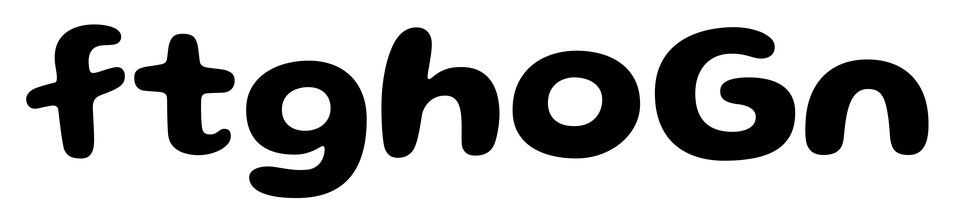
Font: Gluten_SemiBold